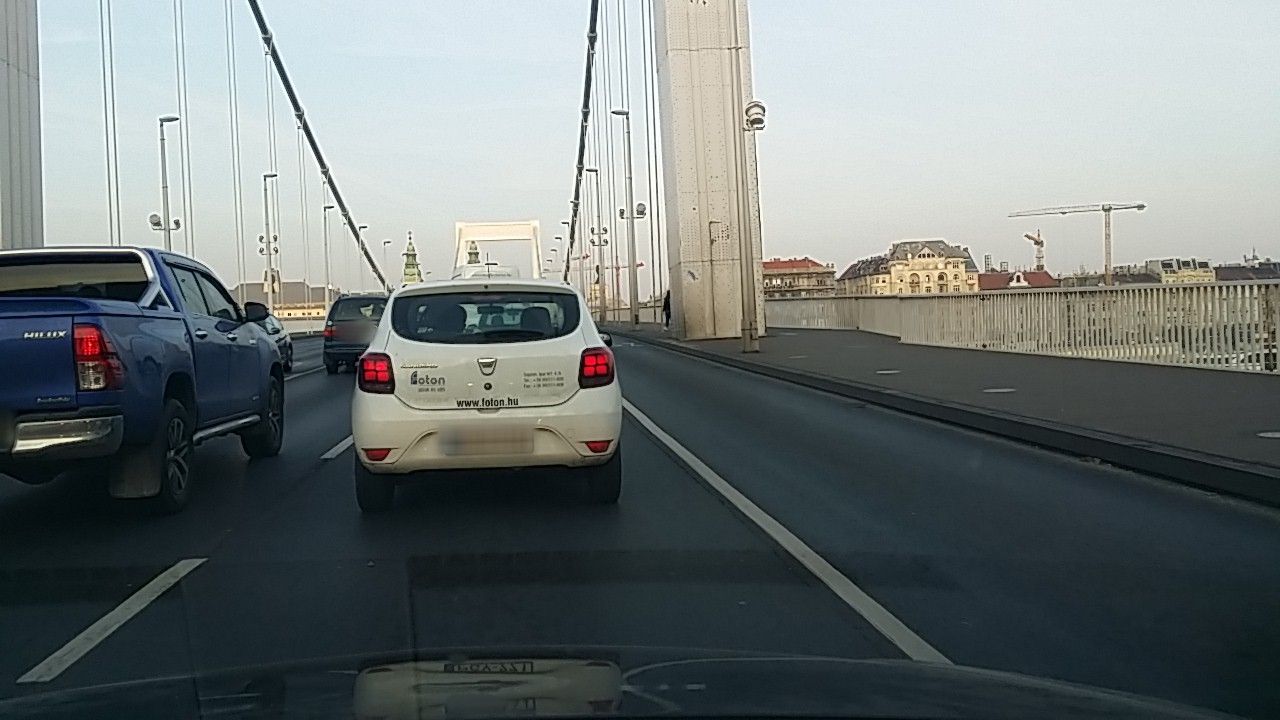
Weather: cloudy
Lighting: day
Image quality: good
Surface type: driving surface
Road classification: secondary, primary_link
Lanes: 1
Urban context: urban centre
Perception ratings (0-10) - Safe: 2.86, Lively: 4.65, Beautiful: 2.79, Boring: 5.05, Depressing: 5.11, Wealthy: 8.48